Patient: sex M, age 67
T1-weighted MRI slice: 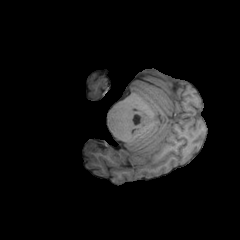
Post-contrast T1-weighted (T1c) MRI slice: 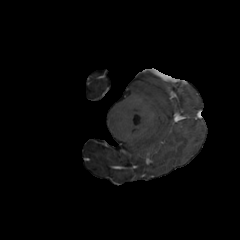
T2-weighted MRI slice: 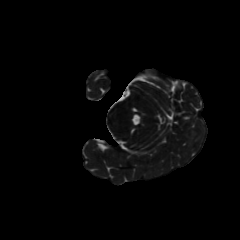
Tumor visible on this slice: no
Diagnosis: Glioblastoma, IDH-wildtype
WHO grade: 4